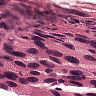
Metastatic tissue present: yes